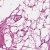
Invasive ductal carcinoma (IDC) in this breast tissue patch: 1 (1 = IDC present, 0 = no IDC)